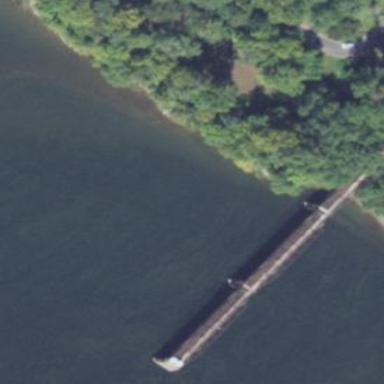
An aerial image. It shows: Man-made bridge.